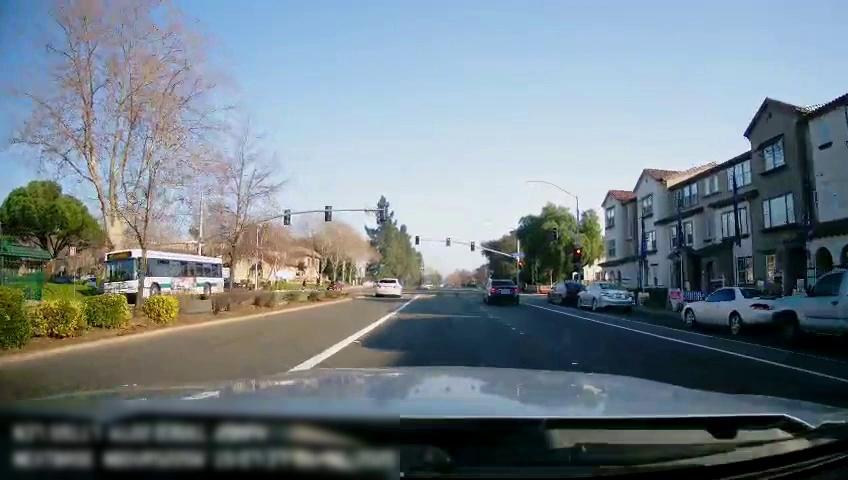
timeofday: Day
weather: Sunny
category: Drivable Space
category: Vehicles | Car
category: Vehicles | Truck
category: Vehicles | Car
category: Vehicles | Car
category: Vehicles | Car
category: Vehicles | Car
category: Vehicles | Bus
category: Lanes | Current Lane
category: Lanes | Current Lane
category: Lanes | Alternate Lane
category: Lanes | Alternate Lane
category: Traffic | Lights
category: Traffic | Lights
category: Traffic | Lights
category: Traffic | Lights
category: Traffic | Lights